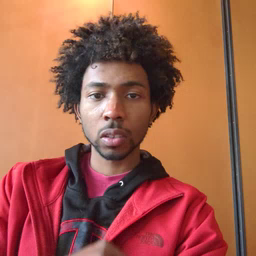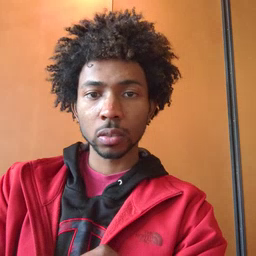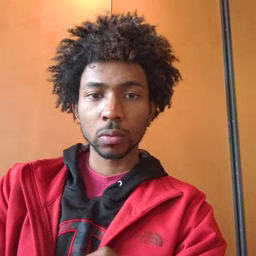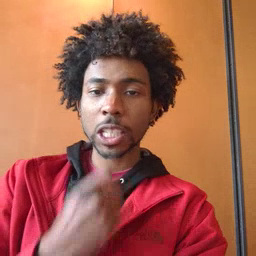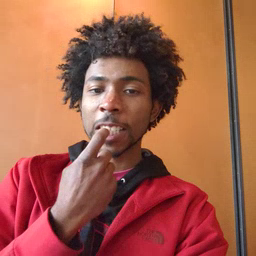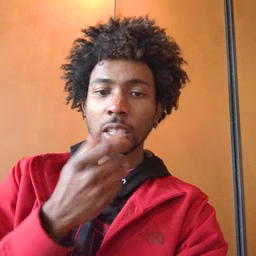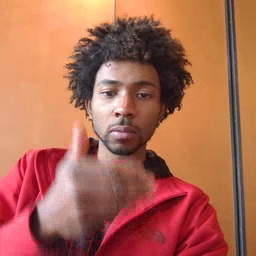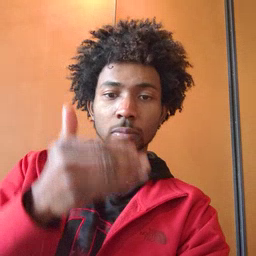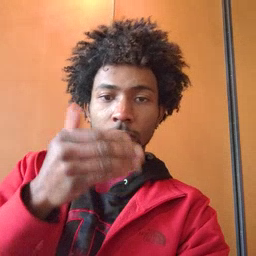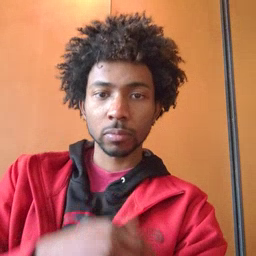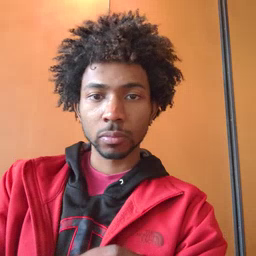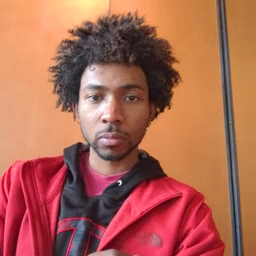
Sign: glasswindow